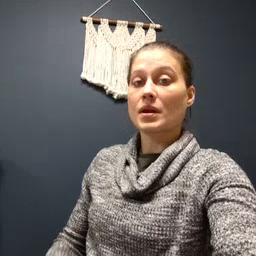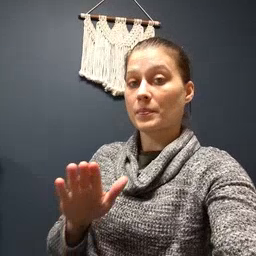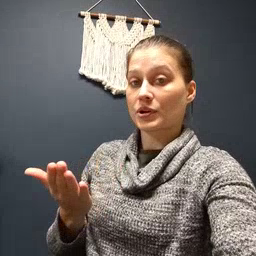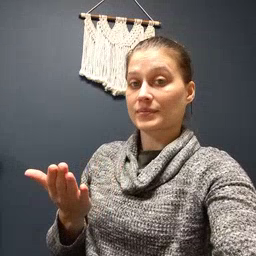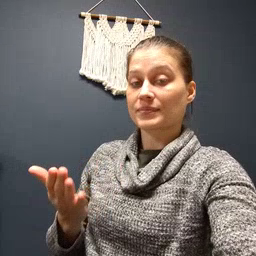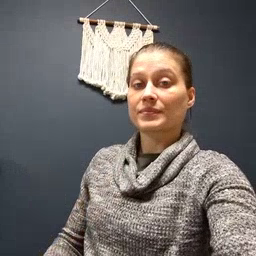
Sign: book